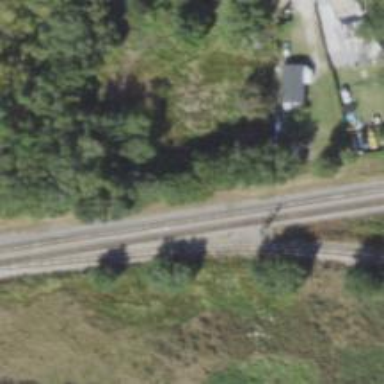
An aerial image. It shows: Railway signal.